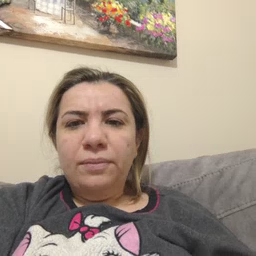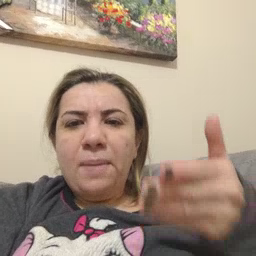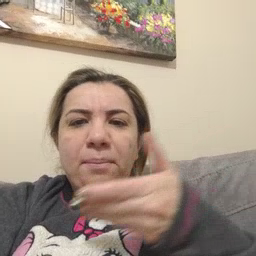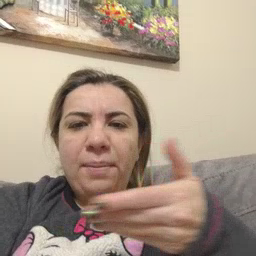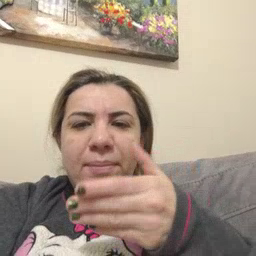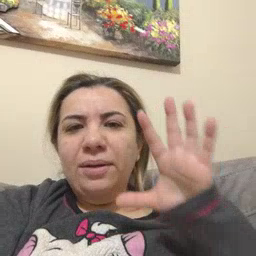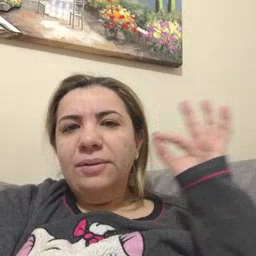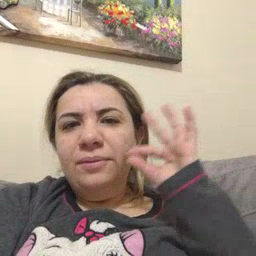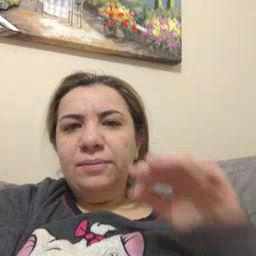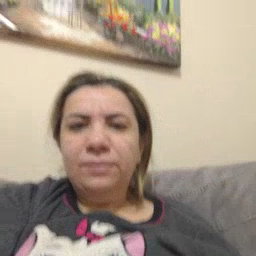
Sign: kitty